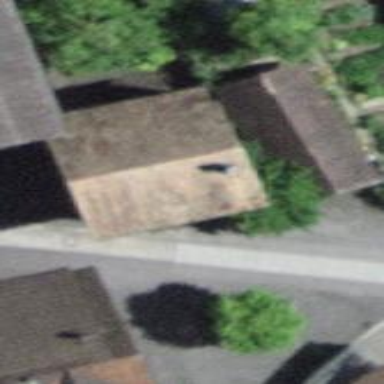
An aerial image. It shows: Barn.